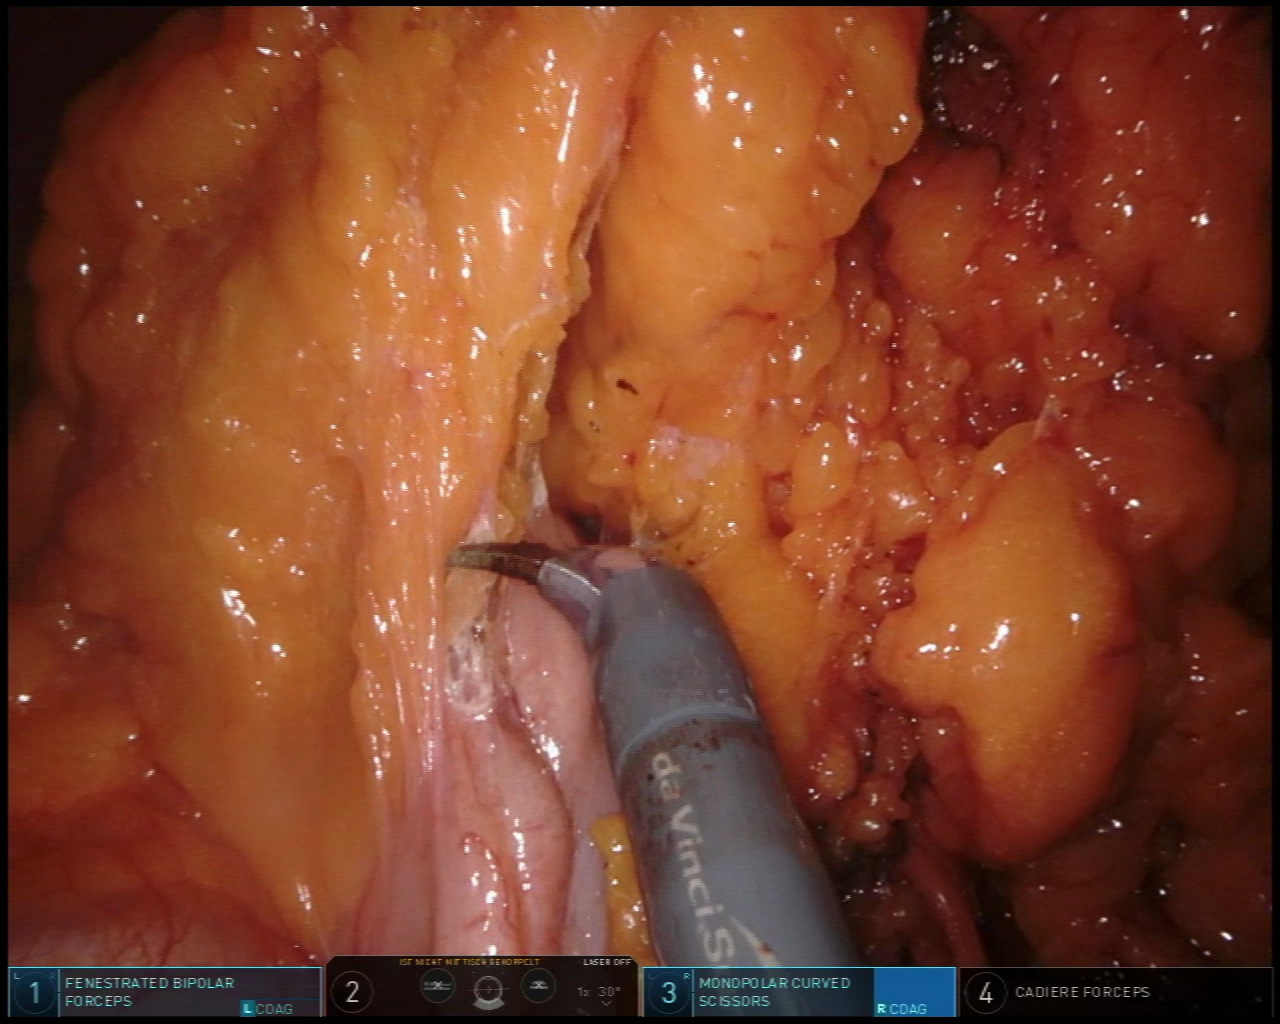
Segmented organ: colon
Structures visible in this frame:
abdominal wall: no
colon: yes
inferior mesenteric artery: no
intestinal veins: no
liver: no
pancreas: no
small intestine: no
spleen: no
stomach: no
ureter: no
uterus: no
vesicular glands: no